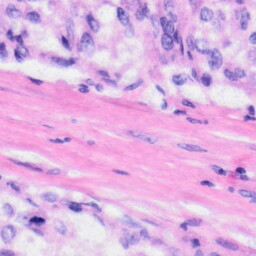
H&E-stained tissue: Liver